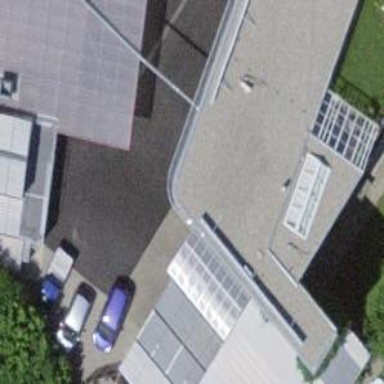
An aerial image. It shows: Car repair shop.